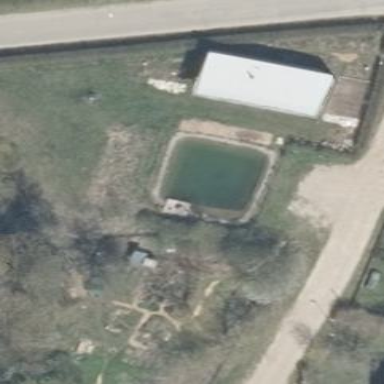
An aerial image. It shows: Pond in reservoir area.